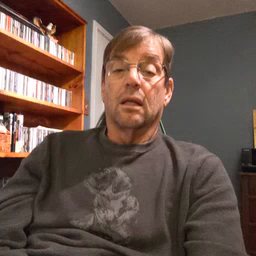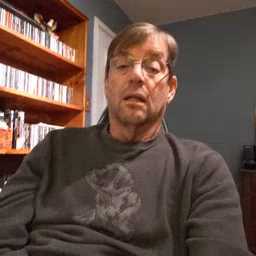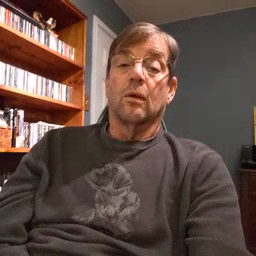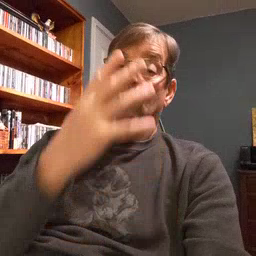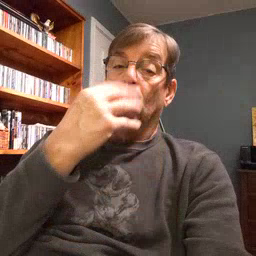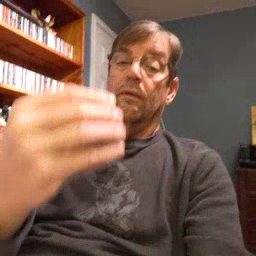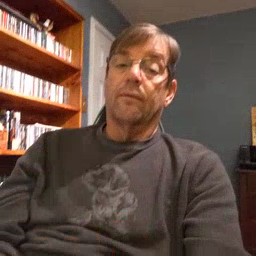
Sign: wolf